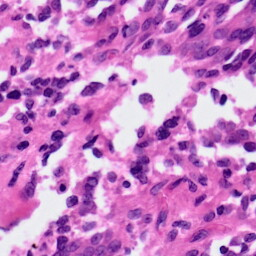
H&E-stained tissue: Ovarian